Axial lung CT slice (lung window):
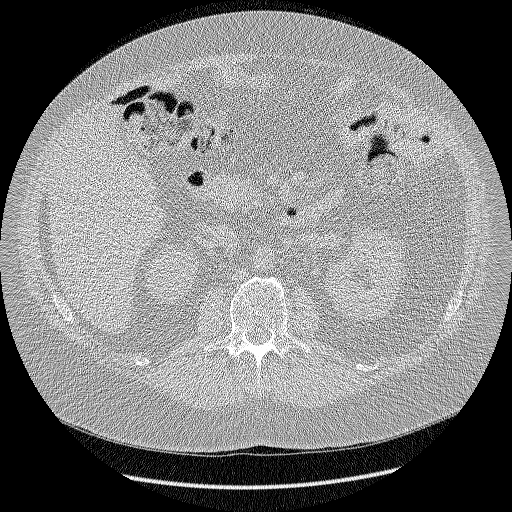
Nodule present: no